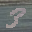
Label: 3